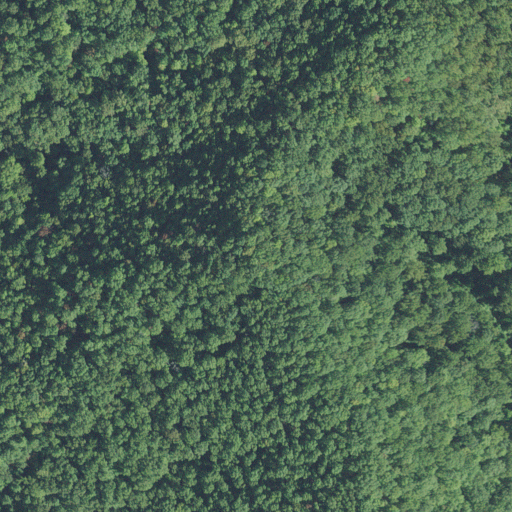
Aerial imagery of ridge(s) in North Carolina named Tunnel Ridge containing deciduous forest and mixed forest